Field crop: tomato
Growth stage: 2
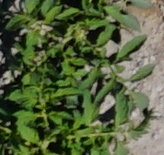
Species: tomato